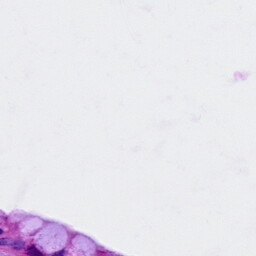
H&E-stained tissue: Cervix